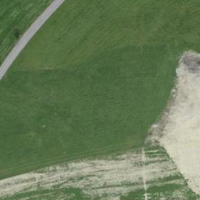
EUNIS habitat code: 52
Species observed at this site:
Medicago sativa